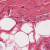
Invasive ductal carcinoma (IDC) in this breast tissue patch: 0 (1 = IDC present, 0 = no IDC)